Question: I am developing a messaging application with inbox activity and conversation activity.For that I am using SQL database to save all received and sent messages and appending them to the listview of inbox activity. I am getting data from database to append. I don't want to append all messages with same number but with the latest one because other messages are going to the conversation. Help me with this. I've searched it but couldn't find it here and one more thing, I am just a learner. Any inputs will be appreciated!
I want this

and Code for inbox activity is
'''
public class ReceiveSMSActivity extends Activity {
DBAdapter myDb;
private List<Message> MyMessages = new ArrayList<Message>();
@Override
public void onCreate(Bundle savedInstanceState) {
super.onCreate(savedInstanceState);
setContentView(R.layout.main);
openDB();
getResultsAndAppend();
populateListView();
}
private void getResultsAndAppend() {
Cursor cursor = myDb.getAllRows();
if (cursor.moveToFirst()) {
do {
// Process the data:
// String name = cursor.getString(DBAdapter.COL_NAME);
String number = cursor.getString(DBAdapter.COL_NUMBER);
String message = cursor.getString(DBAdapter.COL_MESSAGE);
MyMessages.add(new Message(message, number, true));
} while (cursor.moveToNext());
}
}
private void populateListView() {
ArrayAdapter<Message> adapter = new MyListAdapter();
ListView list = (ListView) findViewById(R.id.listViewInbox);
list.setAdapter(adapter);
}
private class MyListAdapter extends ArrayAdapter<Message> {
public MyListAdapter() {
super(ReceiveSMSActivity.this, R.layout.inbox_list_item_layout,
MyMessages);
}
@Override
public View getView(int position, View convertView, ViewGroup parent) {
// Make sure we have a view to work with (may have been given null)
View itemView = convertView;
if (itemView == null) {
itemView = getLayoutInflater().inflate(
R.layout.inbox_list_item_layout, parent, false);
}
// Find the Message to work with.
Message currentMessage = MyMessages.get(position);
// Message:
TextView message = (TextView) itemView.findViewById(R.id.tvMessage);
message.setText(currentMessage.getMessage());
// Number:
TextView number = (TextView) itemView.findViewById(R.id.tvNumber);
number.setText(currentMessage.getNumber());
return itemView;
}
}
@Override
protected void onDestroy() {
super.onDestroy();
closeDB();
}
private void openDB() {
myDb = new DBAdapter(this);
myDb.open();
}
private void closeDB() {
myDb.close();
}
'''
}
and DBAdapter() is
'''
public class DBAdapter {
private static final String TAG = "DBAdapter";
// DB Fields
public static final String KEY_ROWID = "_id";
public static final int COL_ROWID = 0;
public static final String KEY_NAME = "name";
public static final String KEY_NUMBER = "number";
public static final String KEY_MESSAGE = "message";
public static final String KEY_ISSELF= "self";
public static final int COL_NAME = 1;
public static final int COL_NUMBER = 2;
public static final int COL_MESSAGE = 3;
public static final int COL_ISSELF = 4;
public static final String[] ALL_KEYS = new String[] {KEY_ROWID, KEY_NAME, KEY_NUMBER, KEY_MESSAGE, KEY_ISSELF};
public static final String DATABASE_NAME = "MyDb";
public static final String DATABASE_TABLE = "mainTable";
public static final int DATABASE_VERSION = 1;
private static final String DATABASE_CREATE_SQL =
"create table " + DATABASE_TABLE
+ " (" + KEY_ROWID + " integer primary key autoincrement, "
+ KEY_NAME + " text not null, "
+ KEY_NUMBER + " string not null, "
+ KEY_MESSAGE + " string not null,"
+ KEY_ISSELF + " string not null"
+ ");";
private final Context context;
private DatabaseHelper myDBHelper;
private SQLiteDatabase db;
public DBAdapter(Context ctx) {
this.context = ctx;
myDBHelper = new DatabaseHelper(context);
}
// Open the database connection.
public DBAdapter open() {
db = myDBHelper.getWritableDatabase();
return this;
}
// Close the database connection.
public void close() {
myDBHelper.close();
}
// Add a new set of values to the database.
public long insertRow(String name, String number, String message, String isself) {
// Create row's data:
ContentValues initialValues = new ContentValues();
initialValues.put(KEY_NAME, name);
initialValues.put(KEY_NUMBER, number);
initialValues.put(KEY_MESSAGE, message);
initialValues.put(KEY_ISSELF, isself);
// Insert it into the database.
return db.insert(DATABASE_TABLE, null, initialValues);
}
// Delete a row from the database, by rowId (primary key)
public boolean deleteRow(long rowId) {
String where = KEY_ROWID + "=" + rowId;
return db.delete(DATABASE_TABLE, where, null) != 0;
}
public void deleteAll() {
Cursor c = getAllRows();
long rowId = c.getColumnIndexOrThrow(KEY_ROWID);
if (c.moveToFirst()) {
do {
deleteRow(c.getLong((int) rowId));
} while (c.moveToNext());
}
c.close();
}
// Return all data in the database.
public Cursor getAllRows() {
String where = null;
Cursor c = db.query(true, DATABASE_TABLE, ALL_KEYS,
where, null, null, null, null, null);
if (c != null) {
c.moveToFirst();
}
return c;
}
// Get a specific row (by rowId)
public Cursor getRow(long rowId) {
String where = KEY_ROWID + "=" + rowId;
Cursor c = db.query(true, DATABASE_TABLE, ALL_KEYS,
where, null, null, null, null, null);
if (c != null) {
c.moveToFirst();
}
return c;
}
// Change an existing row to be equal to new data.
public boolean updateRow(long rowId, String name, String number, String message, String isself) {
String where = KEY_ROWID + "=" + rowId;
// Create row's data:
ContentValues newValues = new ContentValues();
newValues.put(KEY_NAME, name);
newValues.put(KEY_NUMBER, number);
newValues.put(KEY_MESSAGE, message);
newValues.put(KEY_ISSELF, isself);
// Insert it into the database.
return db.update(DATABASE_TABLE, newValues, where, null) != 0;
}
/////////////////////////////////////////////////////////////////////
// Private Helper Classes:
/////////////////////////////////////////////////////////////////////
/**
* Private class which handles database creation and upgrading.
* Used to handle low-level database access.
*/
private static class DatabaseHelper extends SQLiteOpenHelper
{
DatabaseHelper(Context context) {
super(context, DATABASE_NAME, null, DATABASE_VERSION);
}
@Override
public void onCreate(SQLiteDatabase _db) {
_db.execSQL(DATABASE_CREATE_SQL);
}
@Override
public void onUpgrade(SQLiteDatabase _db, int oldVersion, int newVersion) {
Log.w(TAG, "Upgrading application's database from version " + oldVersion
+ " to " + newVersion + ", which will destroy all old data!");
// Destroy old database:
_db.execSQL("DROP TABLE IF EXISTS " + DATABASE_TABLE);
// Recreate new database:
onCreate(_db);
}
}
'''
}
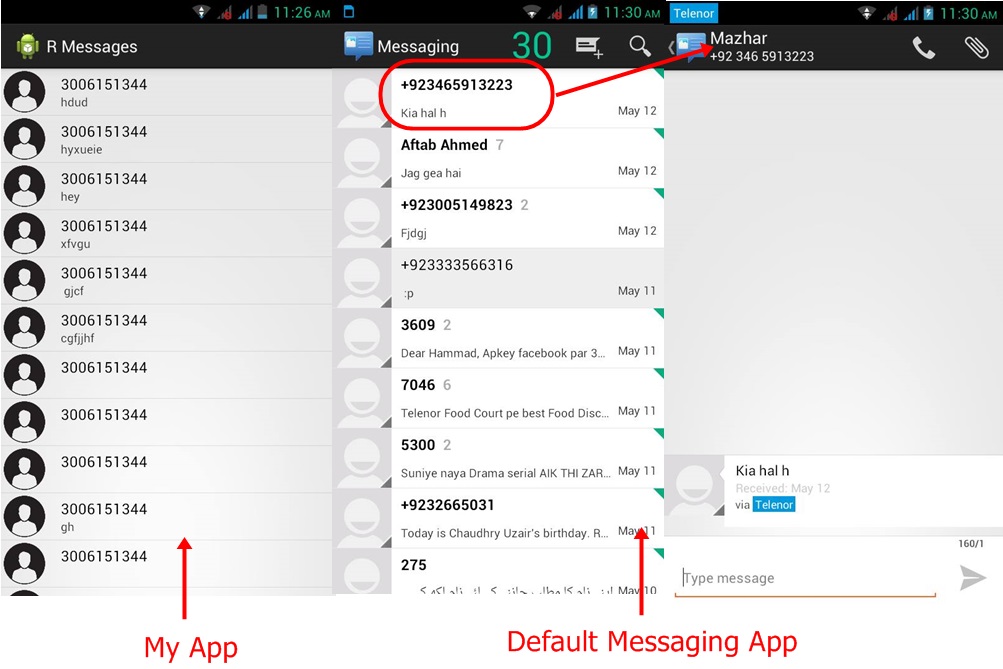
Answer: A solution could be to parse all your message in a hashmap which will have the phone number as key and an model 'PeopleTexts', this model will have a list of message from the same people (number), number of texts, etc..
After parsing it, you will simply have to iterate over the hashmap and not the db rows.
This the logic. Now some snippets of code
'''
public class PeopleTexts {
private String phoneNumber;
private String name;
private ArrayList<Message> peopleTexts;
// add setters and getters...
public int textCount() {
return peopleTexts.size();
}
public void addMessage(Message message) {
this.peopleTexts.add(message);
}
}
'''
Now you just have to do in your 'do...while()'
//My Messages is now a Hashmap...
'''
if (cursor.moveToFirst()) {
do {
// Process the data:
// String name = cursor.getString(DBAdapter.COL_NAME);
String number = cursor.getString(DBAdapter.COL_NUMBER);
String message = cursor.getString(DBAdapter.COL_MESSAGE);
if(MyMessages.containsKey(number)) {
MyMessages.put(number, new PeopleTexts(name, number);
}
MyMessages.get(number).addMessage(new Message(number, message);
} while (cursor.moveToNext());
}
'''
I let you do the rest.